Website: apple
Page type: address-validator
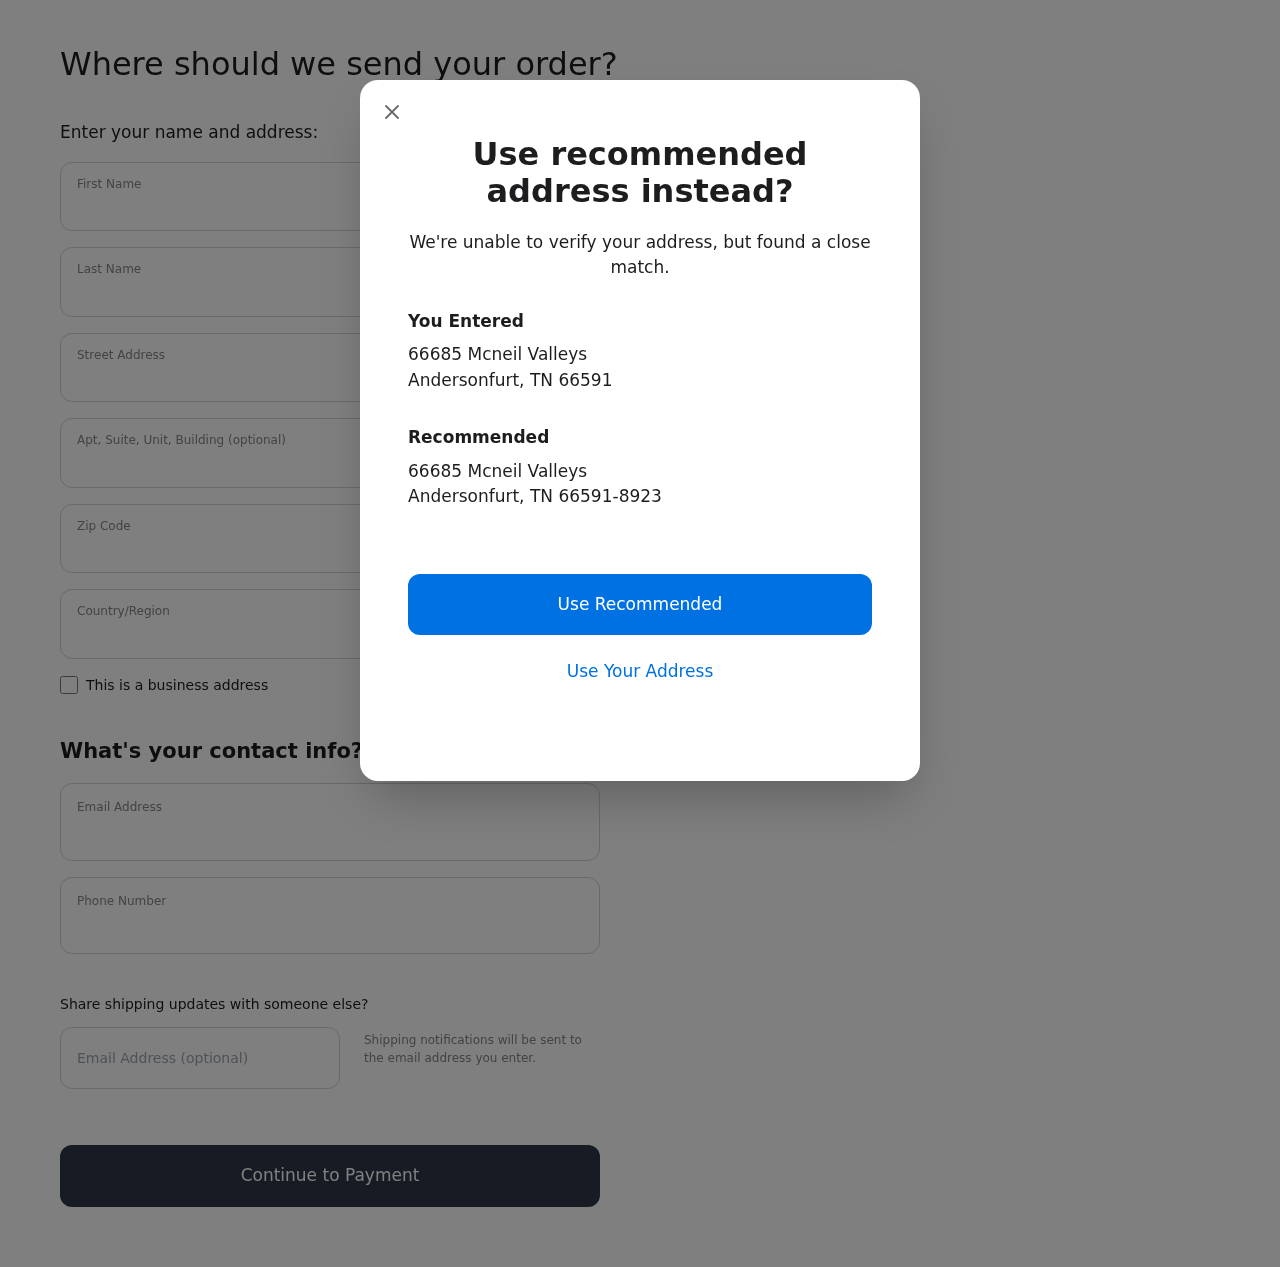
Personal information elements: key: PII_CITY
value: Andersonfurt
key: PII_COUNTRY
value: United States
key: PII_EMAIL
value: pramos@hotmail.com
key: PII_FIRSTNAME
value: Patricia
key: PII_GIFT_EMAIL
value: rcarson@hotmail.com
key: PII_LASTNAME
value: Ramos
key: PII_PHONE
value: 2569213142
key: PII_POSTCODE
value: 66591
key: PII_POSTCODE_FULL
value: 66591-8923
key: PII_STATE_ABBR
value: TN
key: PII_STREET
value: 66685 Mcneil Valleys
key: PII_STREET2
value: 66685 Mcneil Valleys
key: PII_STREET2
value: Suite 601
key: PII_CITY2
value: Andersonfurt
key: PII_STATE_ABBR2
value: TN